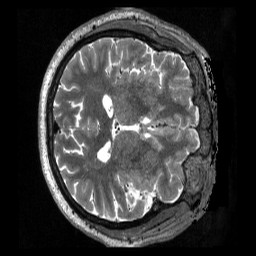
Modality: T2w
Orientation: axial
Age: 71
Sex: male
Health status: healthy
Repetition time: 3.2 s
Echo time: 0.563 s